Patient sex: M
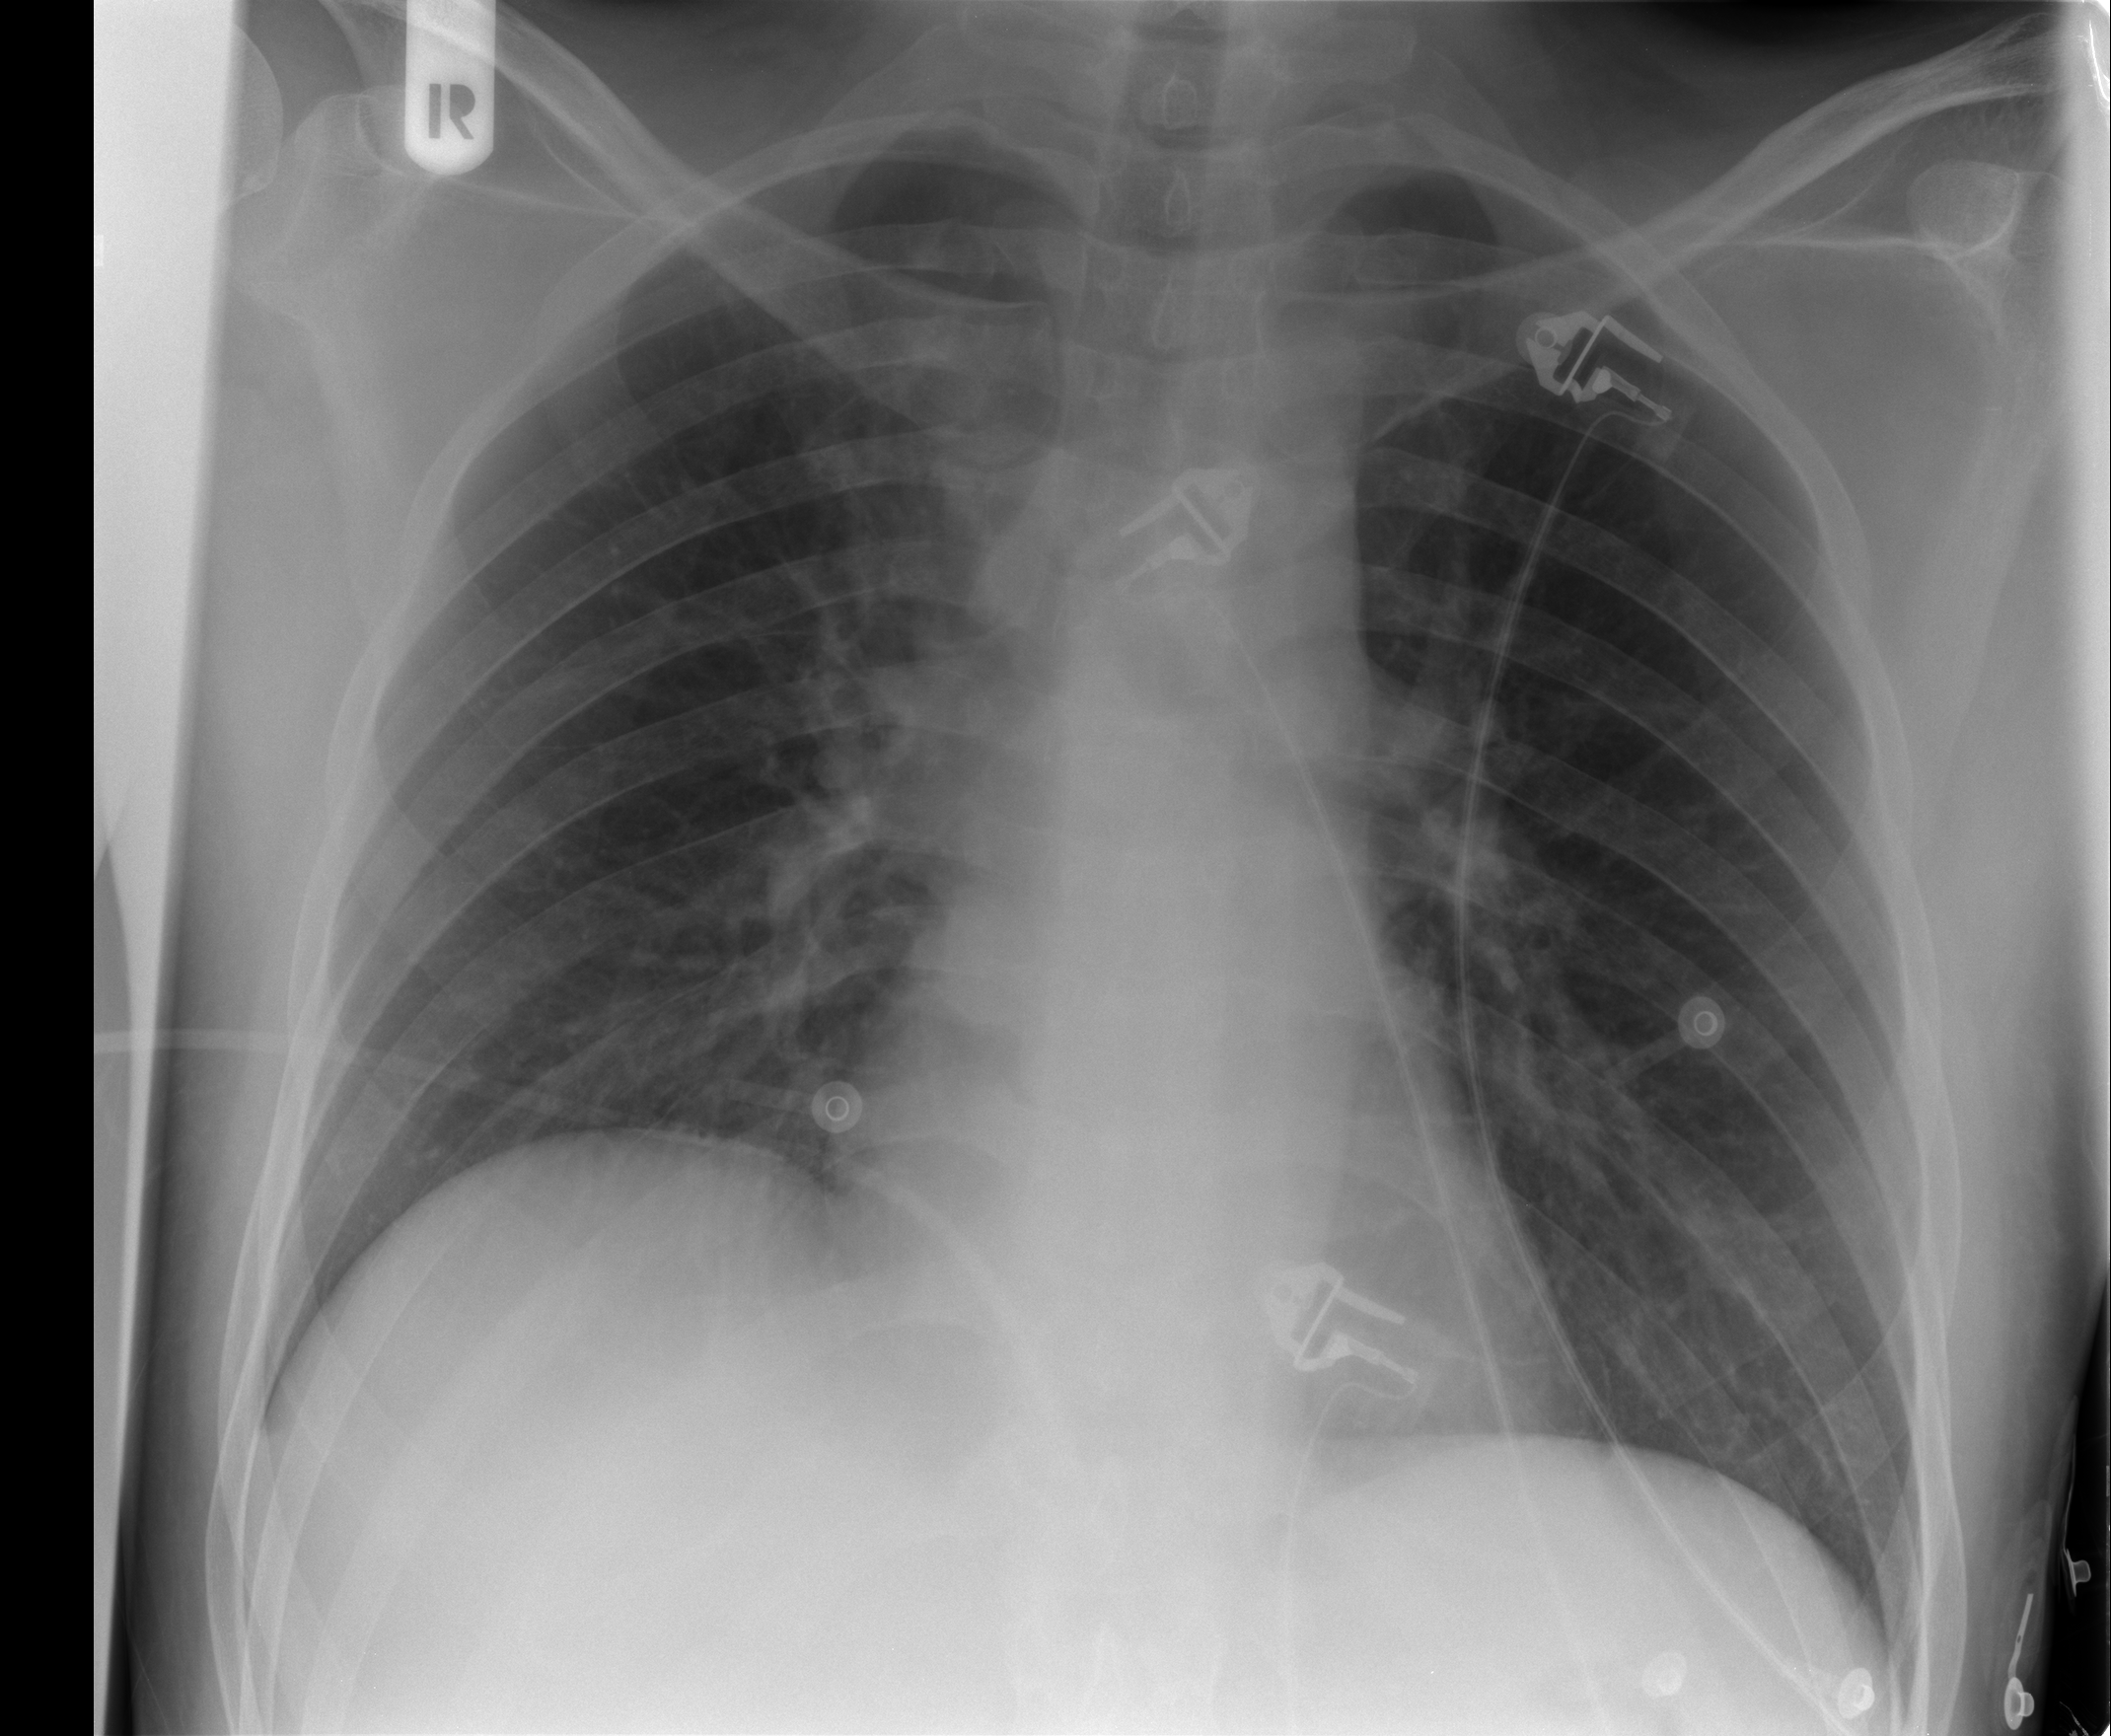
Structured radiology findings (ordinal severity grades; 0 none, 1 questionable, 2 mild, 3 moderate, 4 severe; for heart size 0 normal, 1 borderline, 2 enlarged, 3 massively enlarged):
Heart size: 0
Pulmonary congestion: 1
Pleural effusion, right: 1
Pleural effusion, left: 0
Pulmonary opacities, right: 0
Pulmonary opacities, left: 0
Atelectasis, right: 0
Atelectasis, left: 0